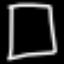
Label: square